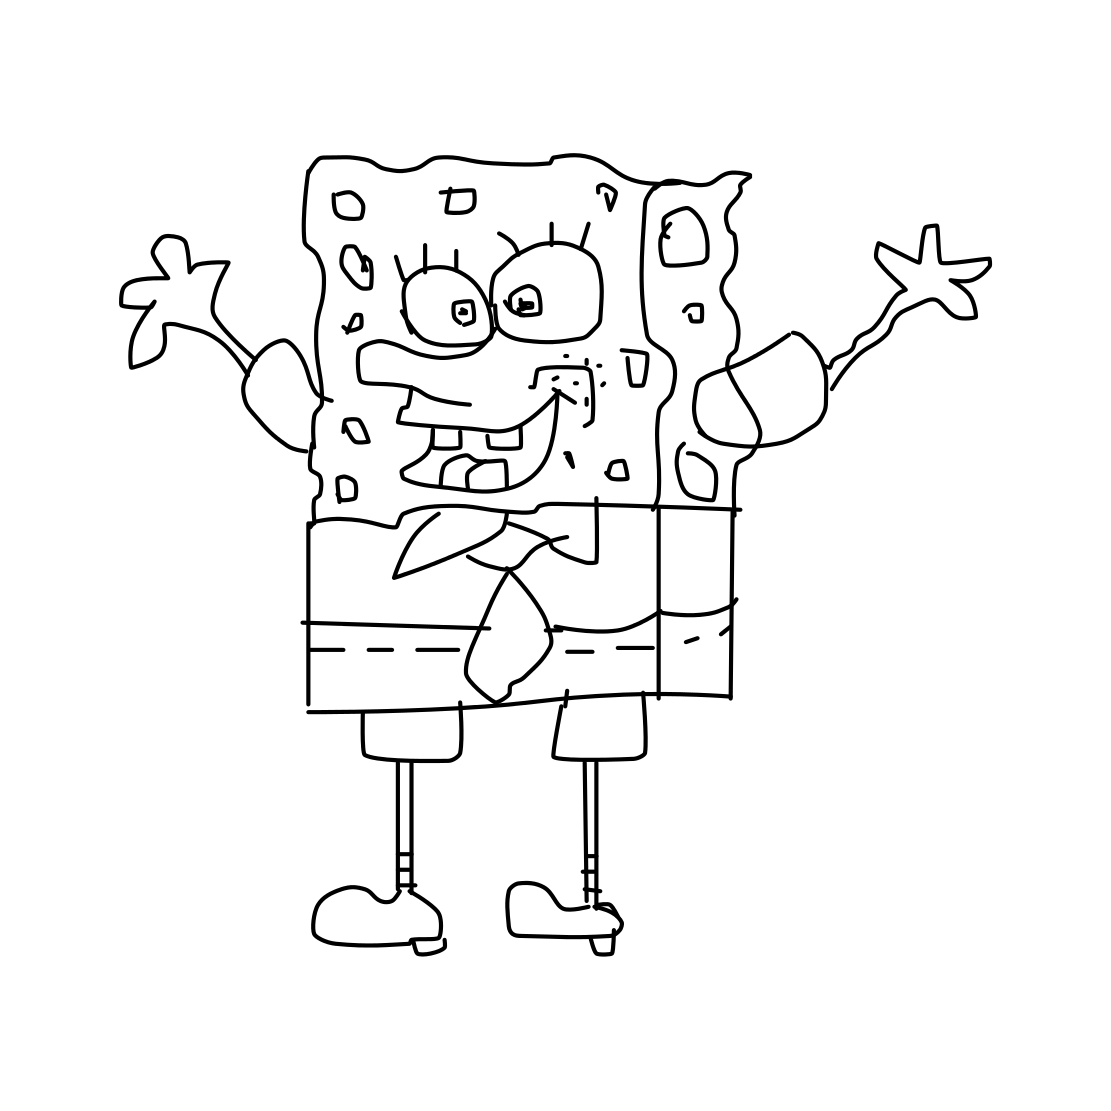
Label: sponge bob